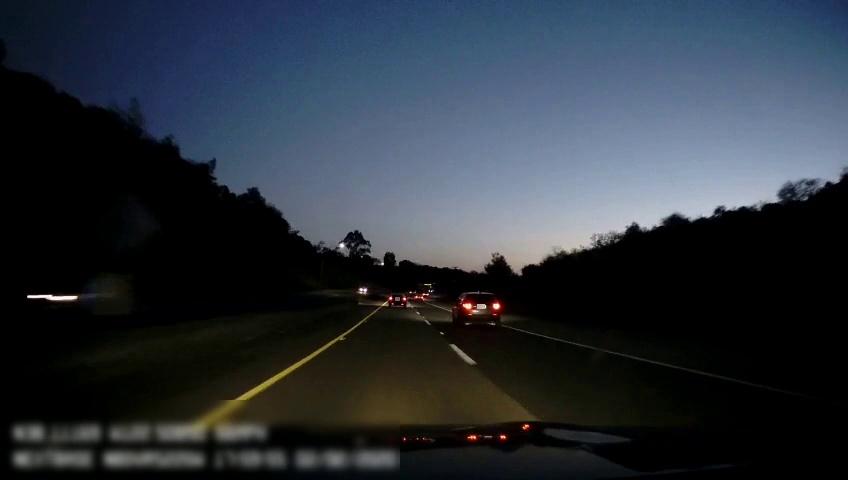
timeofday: Dusk/Dawn/Twilight
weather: Sunny
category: Drivable Space
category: Vehicles | Car
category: Vehicles | Car
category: Vehicles | Car
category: Vehicles | Car
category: Lanes | Current Lane
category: Lanes | Current Lane
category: Lanes | Alternate Lane